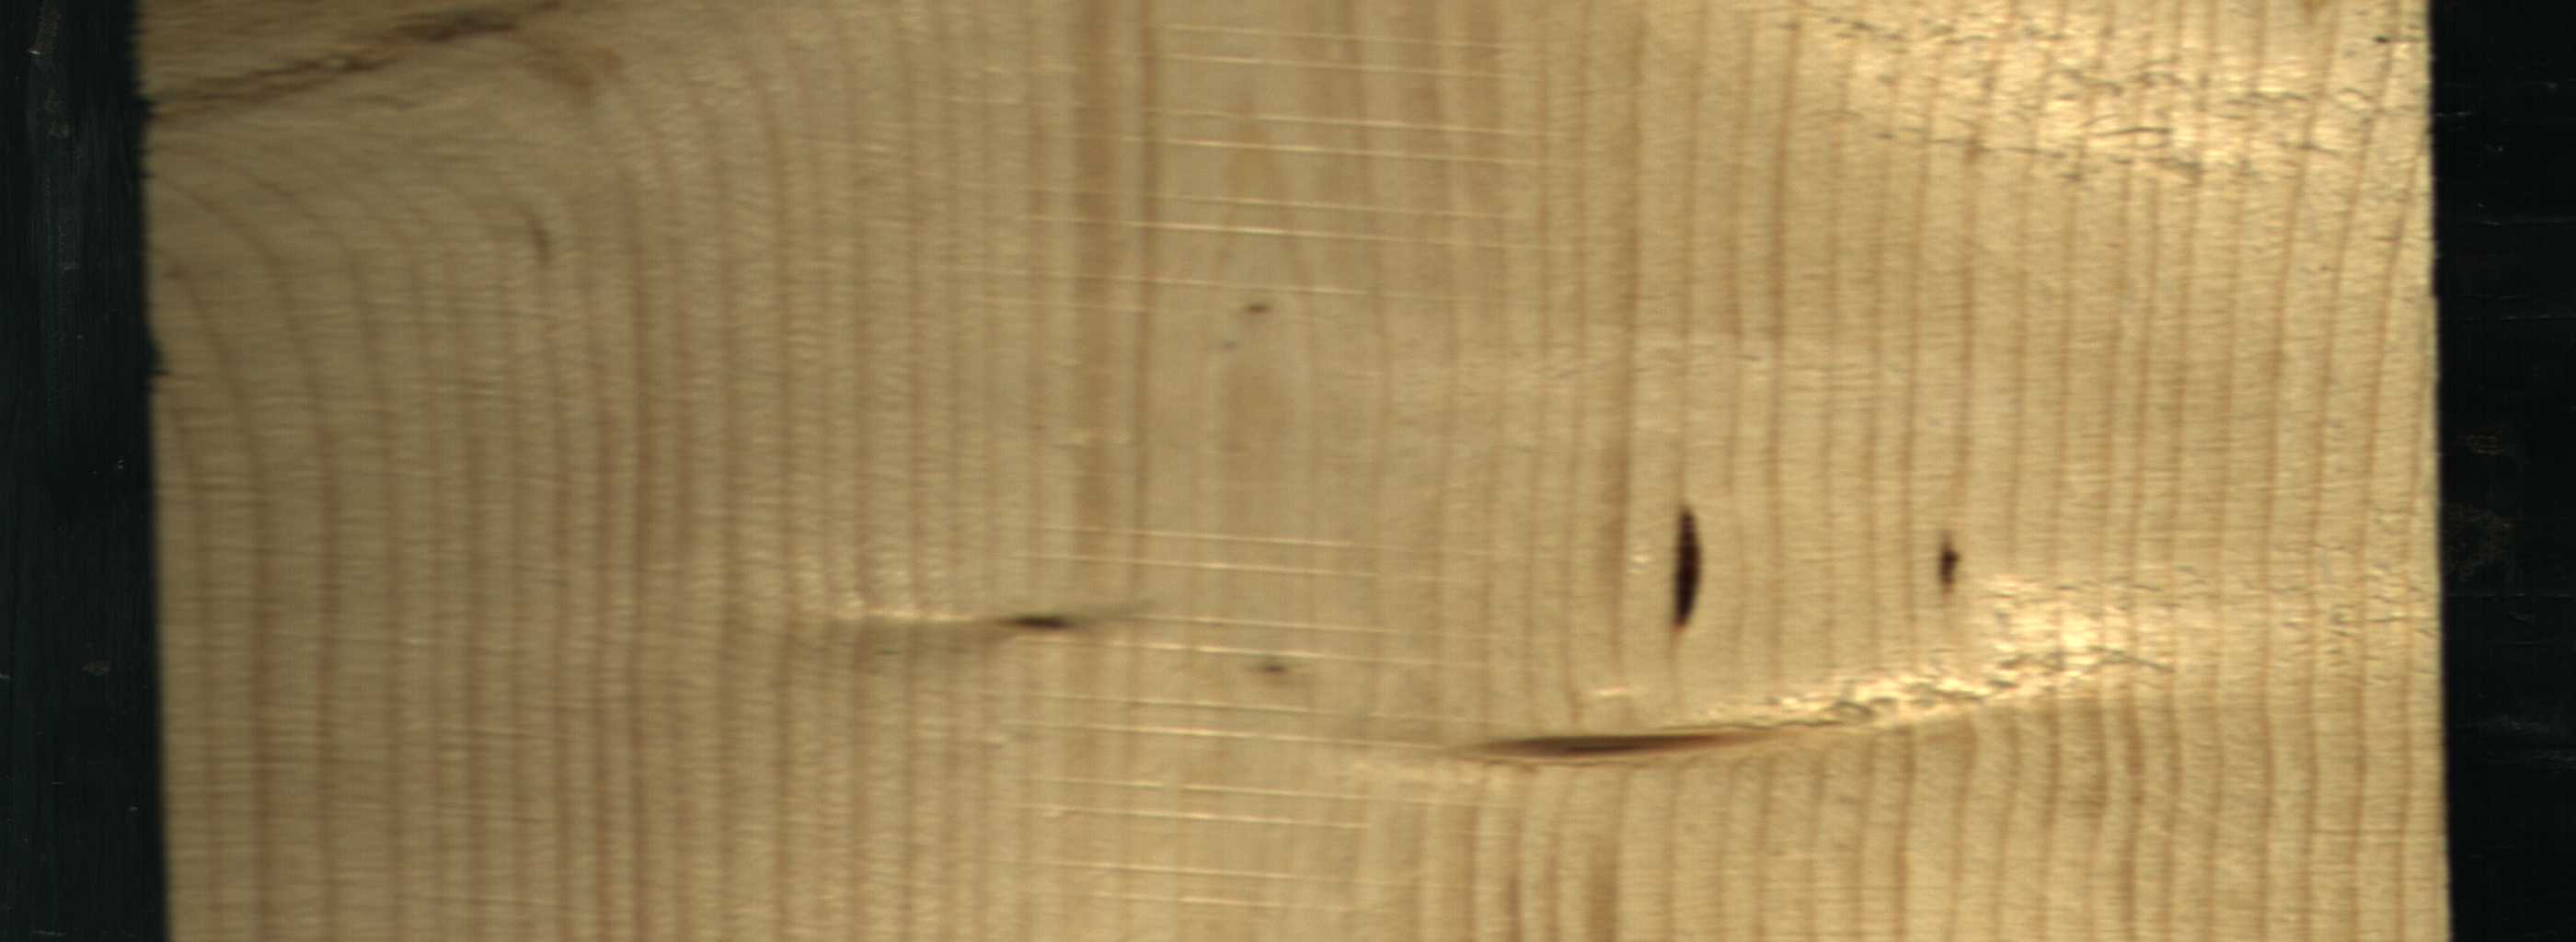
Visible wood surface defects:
resin
resin
Live_Knot
Live_Knot